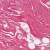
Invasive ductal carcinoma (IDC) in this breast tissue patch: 0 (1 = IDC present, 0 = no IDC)